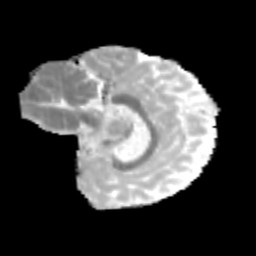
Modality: MD
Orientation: sagittal
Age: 12
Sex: female
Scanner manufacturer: siemens
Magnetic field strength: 3 T
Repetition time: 3.8 s
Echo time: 0.07 s